Field crop: maize
Growth stage: 2
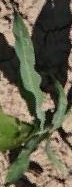
Species: maize